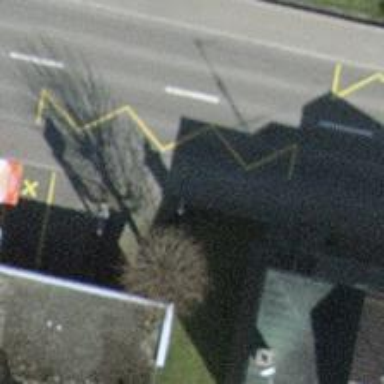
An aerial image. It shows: Bus stop with platform for public transport.